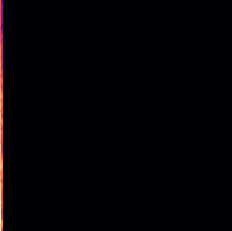
Sound class: Cow